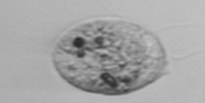
Label: Amoeba